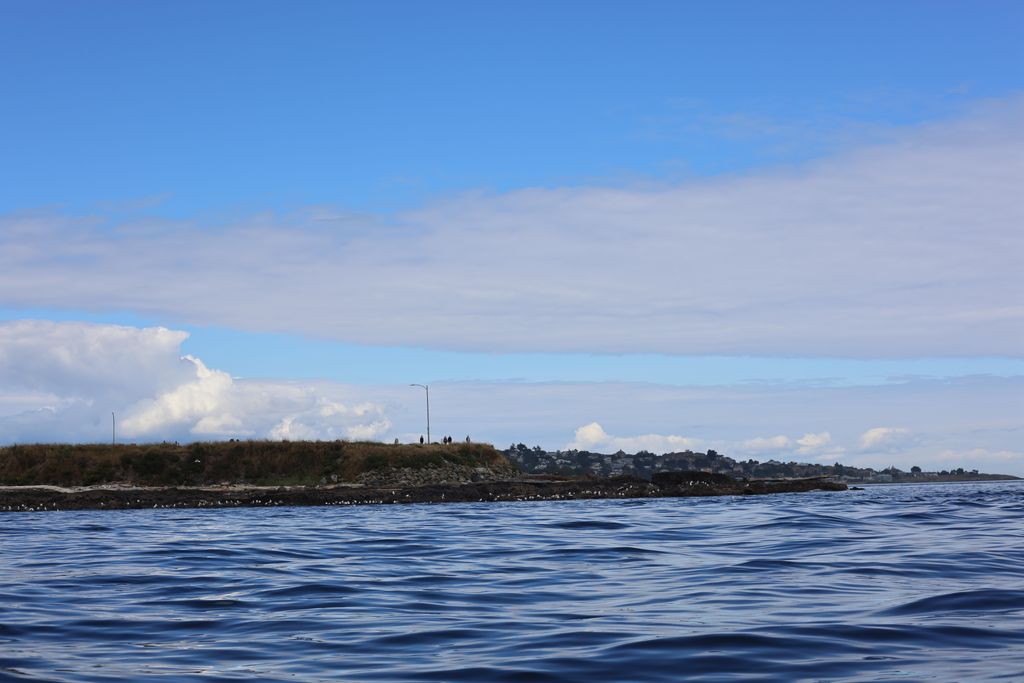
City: victoria